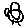
Label: bird